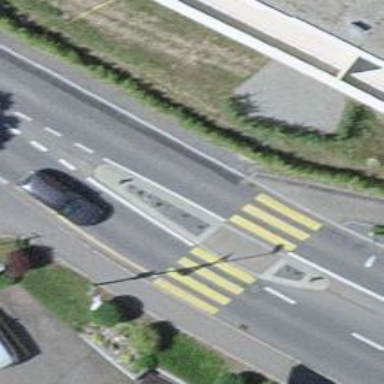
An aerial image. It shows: Uncontrolled zebra crossing with pedestrian island.